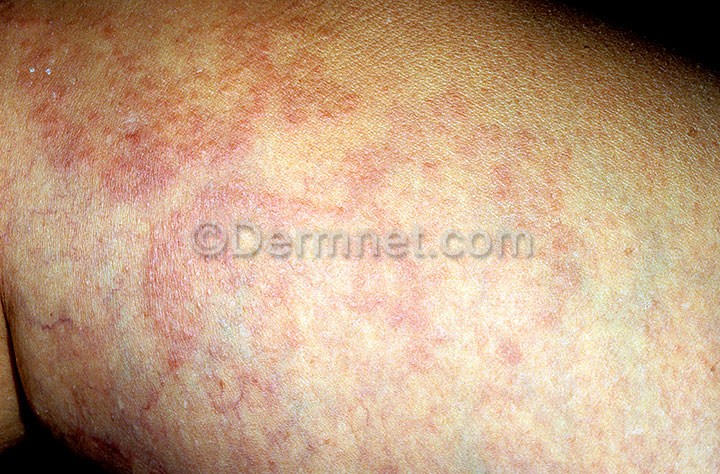
Disease: Systemic Disease